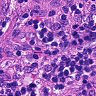
Metastatic tissue present: no